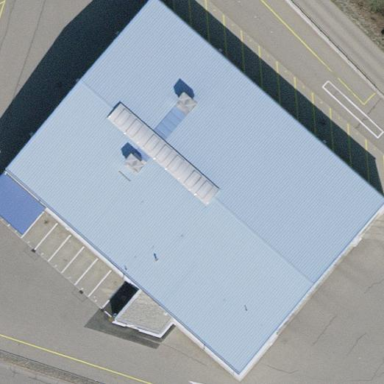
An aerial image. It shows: Building dedicated to vehicle inspection.